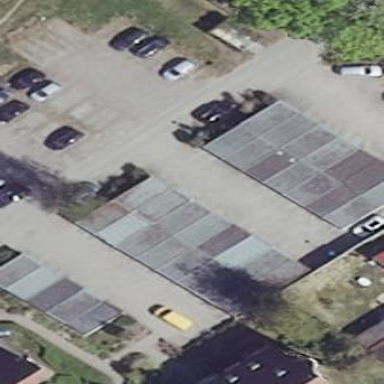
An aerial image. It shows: Group of garages.